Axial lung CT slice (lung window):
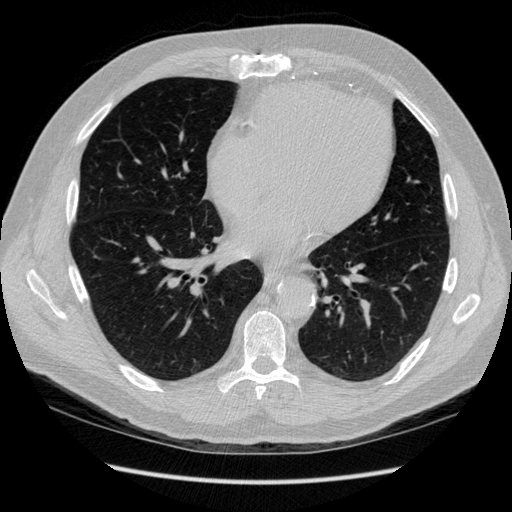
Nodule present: no